Interaction volume radius: 10 \u00c5
Interaction volume height: 30 \u00c5
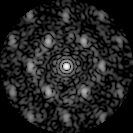
Disorder parameter: 0.5738